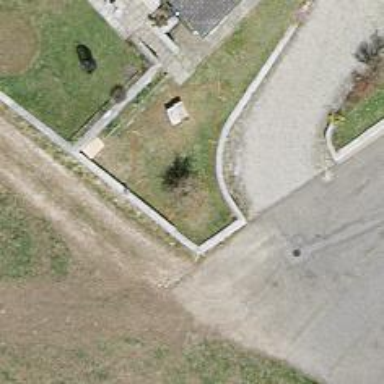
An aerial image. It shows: Retaining wall.